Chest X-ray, PA view. Patient: 35 years old, sex F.
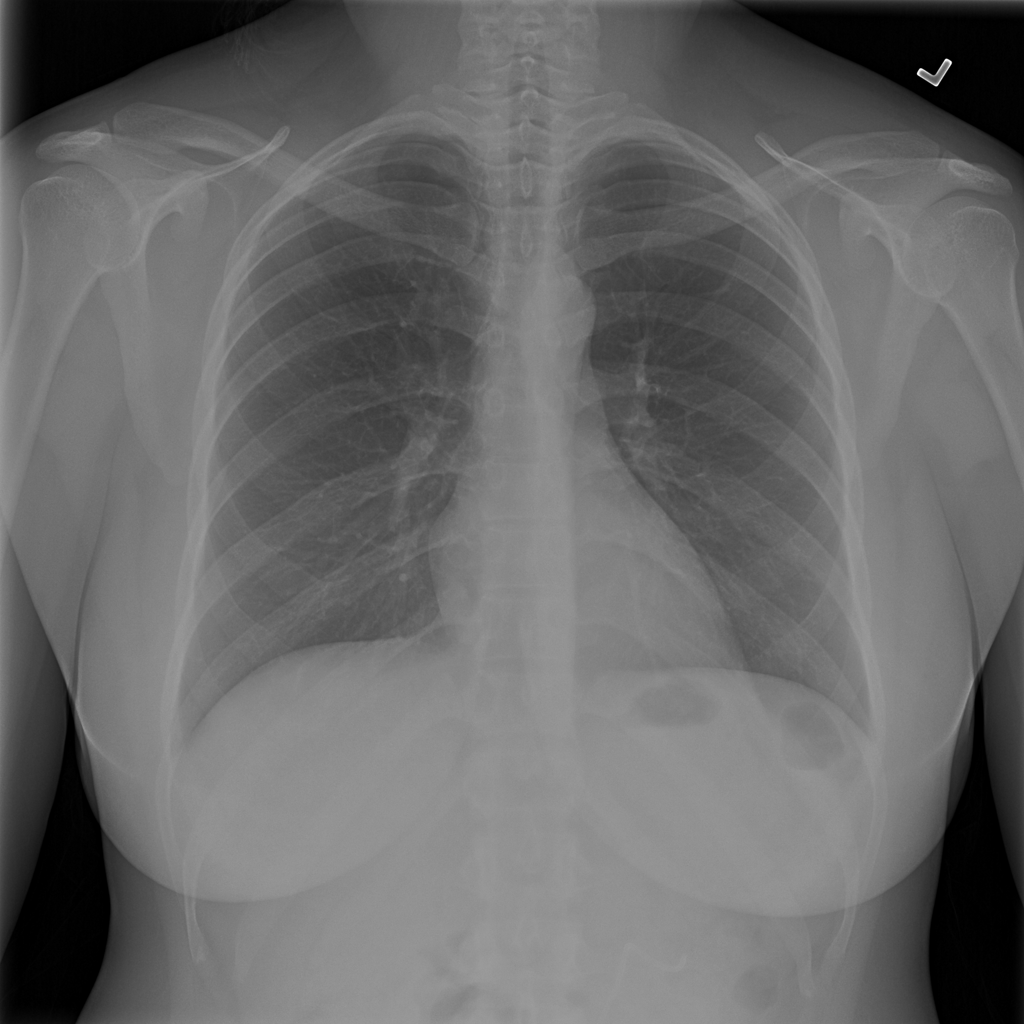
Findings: No Finding